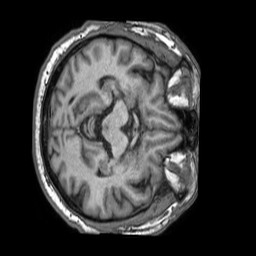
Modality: T1w
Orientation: axial
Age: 58
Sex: male
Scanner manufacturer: philips
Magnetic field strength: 1.5 T
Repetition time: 0.0071 s
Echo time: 0.003207 s